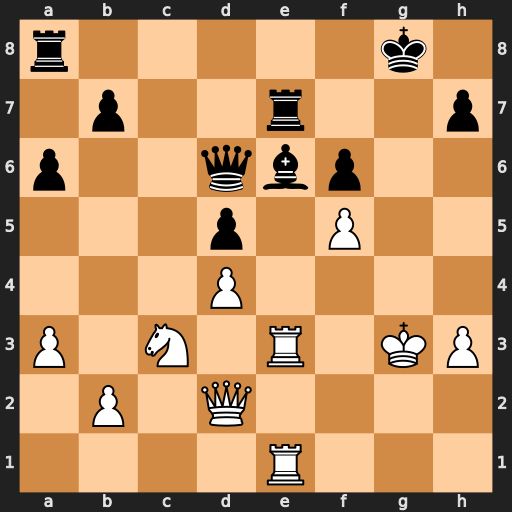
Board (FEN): r5k1/1p2r2p/p2qbp2/3p1P2/3P4/P1N1R1KP/1P1Q4/4R3
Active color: w
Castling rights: -
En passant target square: -
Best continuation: Kf3 Rg7 Rxe6